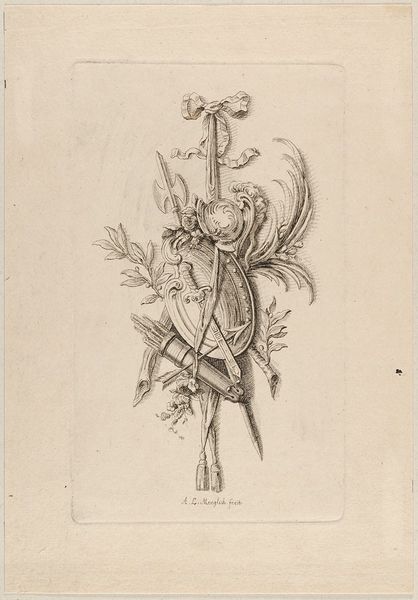
Titel: Blatt aus einer Folge von Trophäen
Künstler: Andreas Leonhard Moeglich
Standort: Hamburg
Institution: Museum für Kunst und Gewerbe Hamburg
Schlagwörter: papier, bogen, grafik, graphik, fotografie, photographie, schild, panzer, druckgraphik, druckgrafik, radierung, schwert, helm, lorbeer, lorbeerkranz, pfeil, reproduktionen, druckerzeugnisse, pflanzenornamente, rüstung, krönung, ornamentstich, vorlageblätter, köcher, streitwaffen